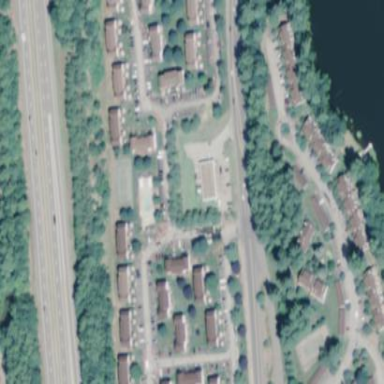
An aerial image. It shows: Residential area.